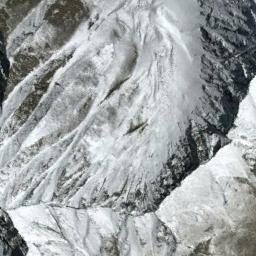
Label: snowberg